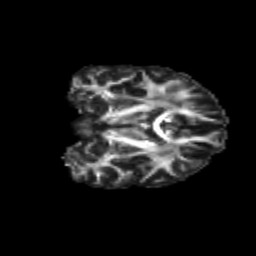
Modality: FA
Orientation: coronal
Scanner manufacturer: siemens
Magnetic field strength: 3 T
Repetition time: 9.2 s
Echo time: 0.084 s